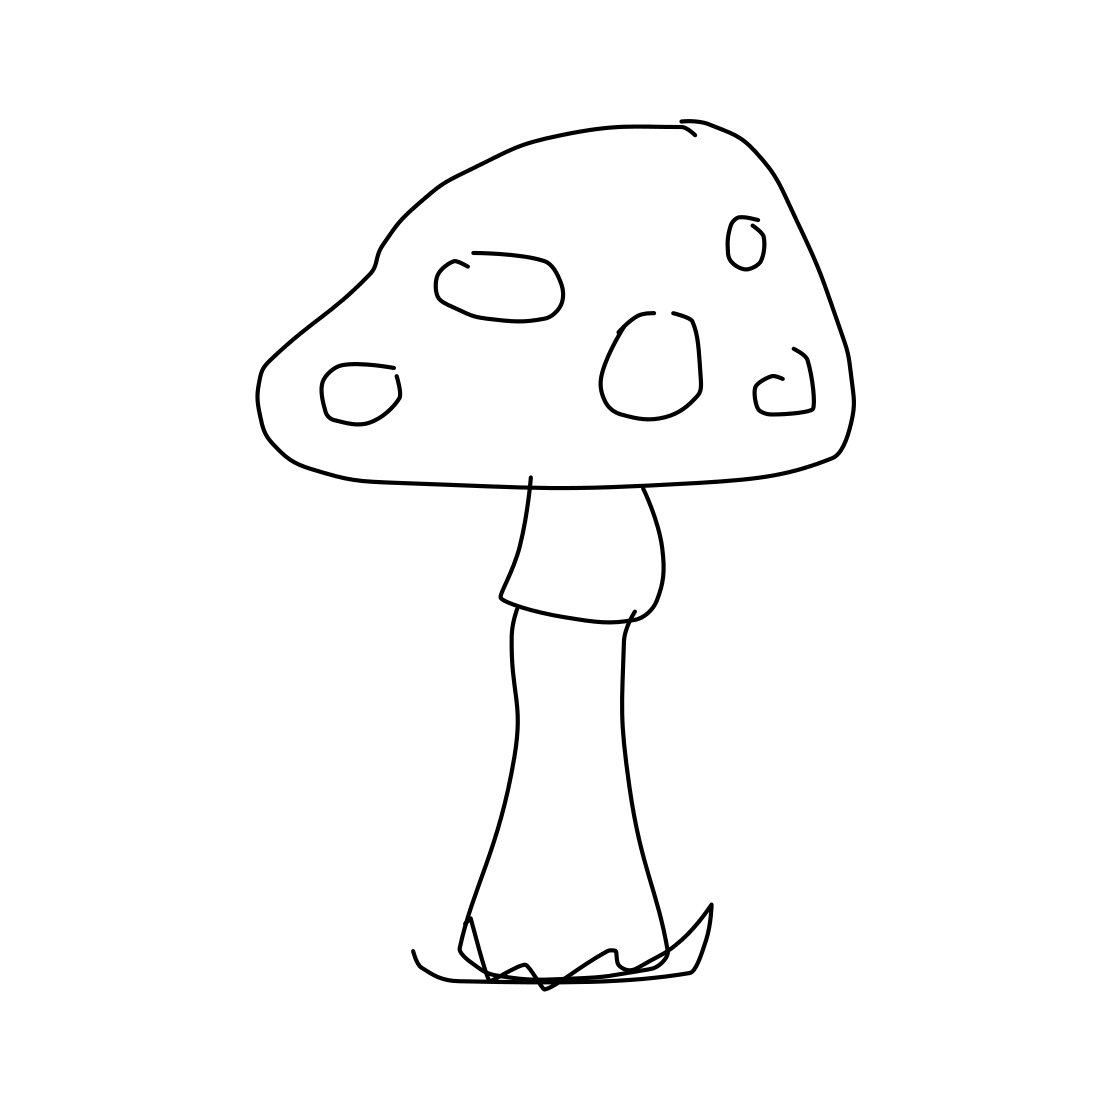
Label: mushroom